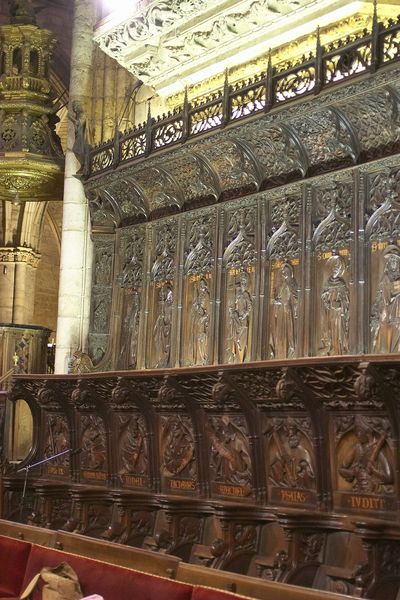
Titel: Kathedrale in Leon
Standort: Léon, Kathedrale (EU - E)
Schlagwörter: grün, braun, holz, stühle, säule, rot, silber, stein, gitter, kirche, gold, relief, schrift, figuren, ornamente, foto, dom, sandstein, kanzel, heilige, chorgestühl, rot polster